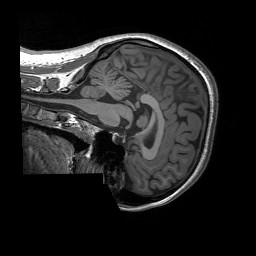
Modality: T1w
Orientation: sagittal
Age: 26
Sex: female
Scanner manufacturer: siemens
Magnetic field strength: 3 T
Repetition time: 1.9 s
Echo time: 0.00227 s